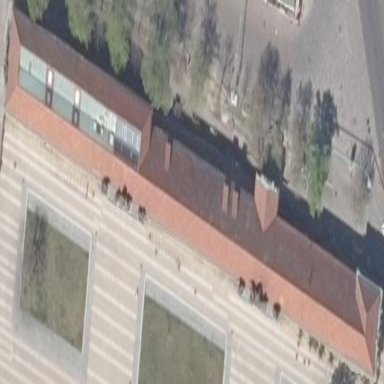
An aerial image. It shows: Public stable.